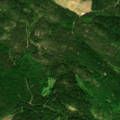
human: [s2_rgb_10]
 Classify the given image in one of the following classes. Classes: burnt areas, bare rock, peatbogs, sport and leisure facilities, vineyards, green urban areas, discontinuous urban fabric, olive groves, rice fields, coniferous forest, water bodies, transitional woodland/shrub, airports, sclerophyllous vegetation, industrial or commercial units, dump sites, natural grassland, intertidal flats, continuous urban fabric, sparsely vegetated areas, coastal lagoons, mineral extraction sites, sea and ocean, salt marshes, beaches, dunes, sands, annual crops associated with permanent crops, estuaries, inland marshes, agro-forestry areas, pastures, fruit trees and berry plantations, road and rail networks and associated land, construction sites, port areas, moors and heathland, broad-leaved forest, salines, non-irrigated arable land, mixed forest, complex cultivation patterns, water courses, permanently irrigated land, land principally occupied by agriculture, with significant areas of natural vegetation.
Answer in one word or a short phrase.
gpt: coniferous forest, mixed forest